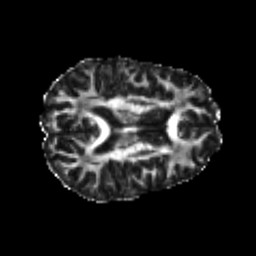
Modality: FA
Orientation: axial
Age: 24
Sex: female
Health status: healthy
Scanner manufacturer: philips
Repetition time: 7.386 s
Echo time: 0.08599 s